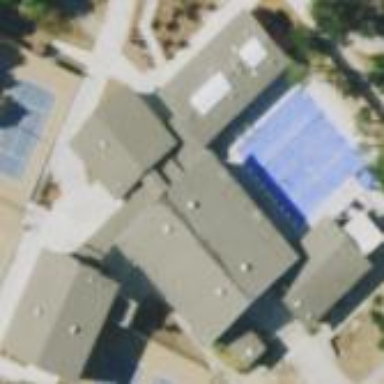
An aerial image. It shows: School building.